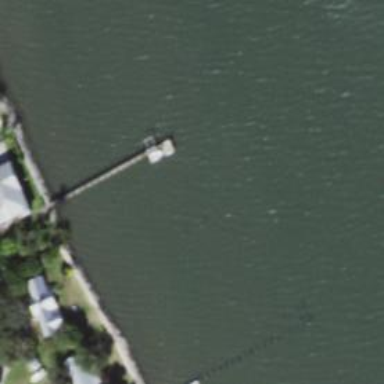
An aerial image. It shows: Man-made pier.